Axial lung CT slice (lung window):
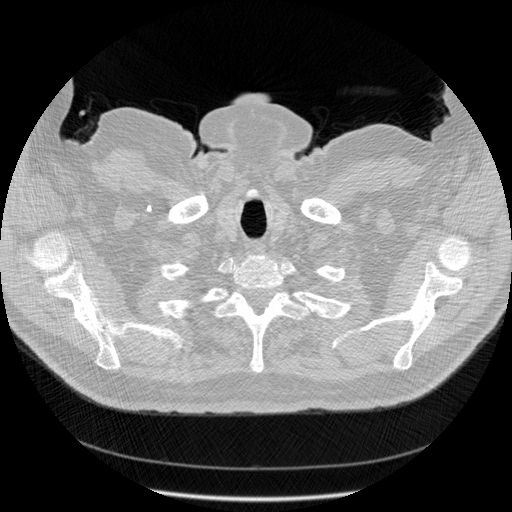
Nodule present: no